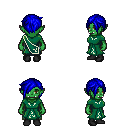
a pixel art fantasy rpg character, female body template, orc, green skin, sash dress, teal pants, blue pixie cut hairstyle, black shoes, four views (front, back, left, right), 2x2 character sprite sheet, small pixel art, hard edges, no anti-aliasing